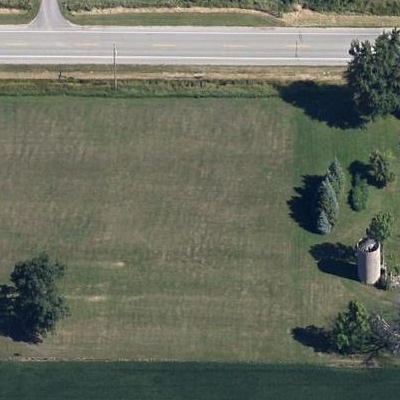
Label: Grass